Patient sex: M
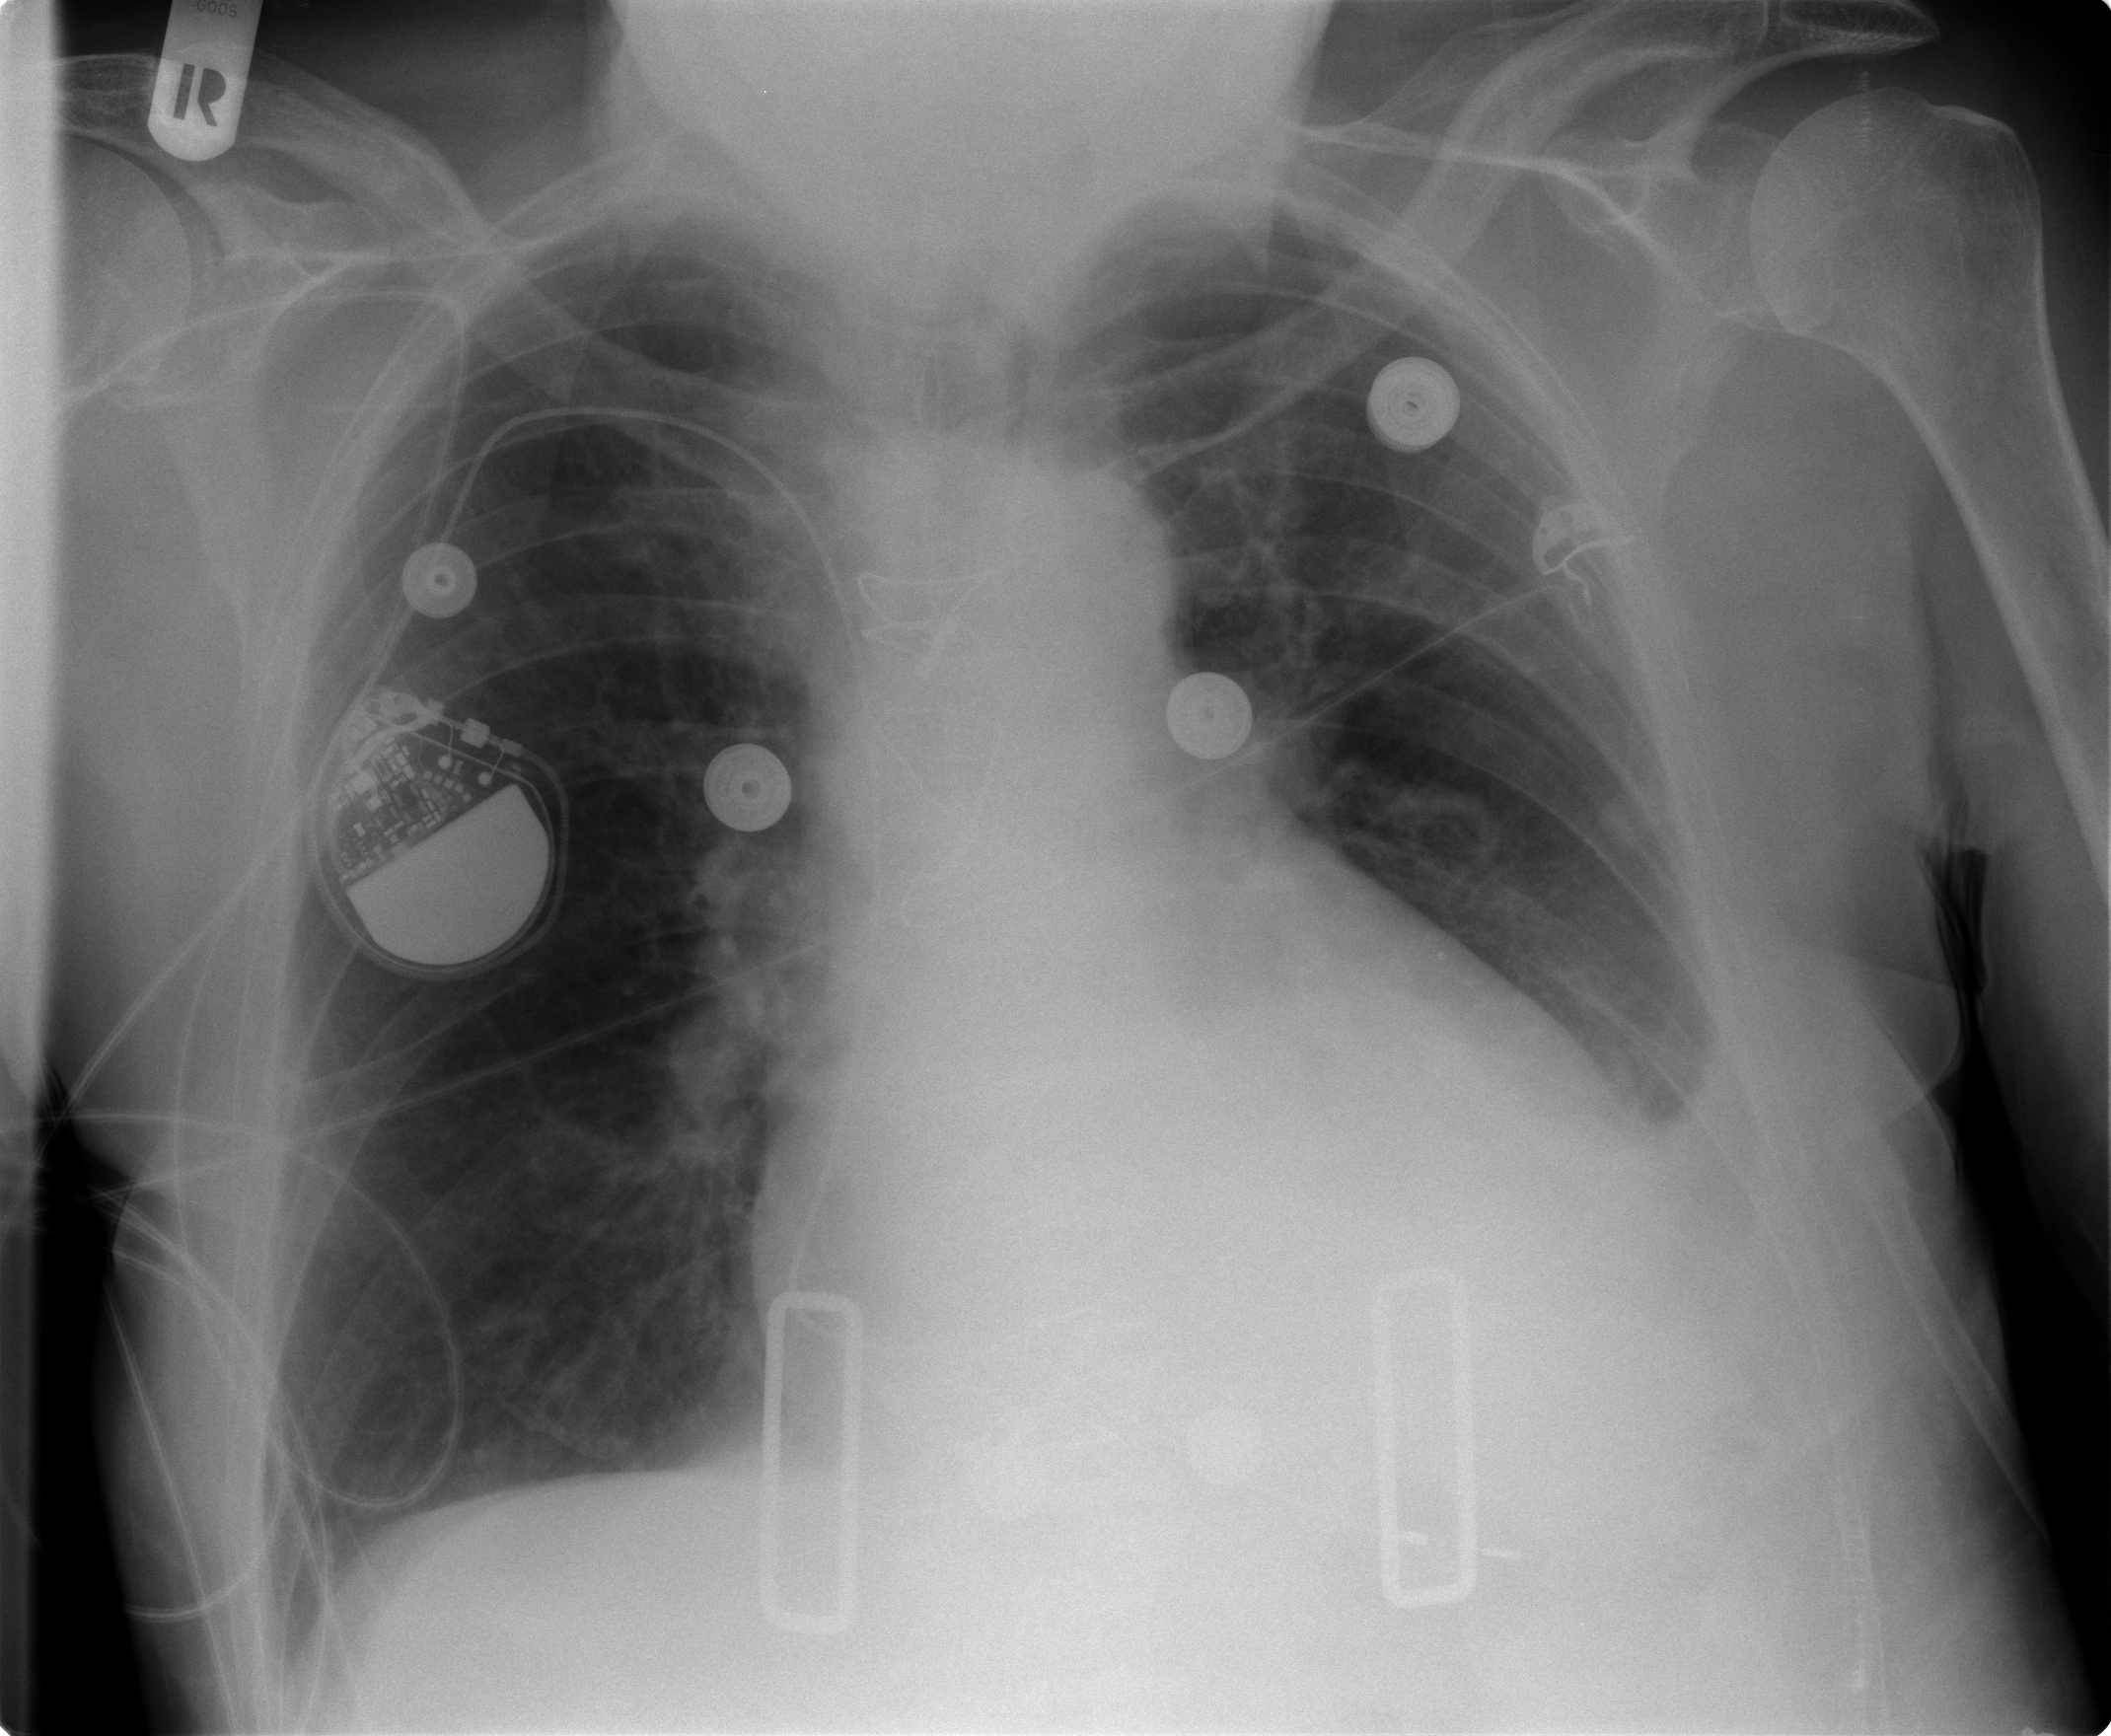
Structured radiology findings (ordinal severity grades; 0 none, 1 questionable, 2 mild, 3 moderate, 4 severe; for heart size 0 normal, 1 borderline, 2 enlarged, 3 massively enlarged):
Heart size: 2
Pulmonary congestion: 1
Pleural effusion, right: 0
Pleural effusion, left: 2
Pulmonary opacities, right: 0
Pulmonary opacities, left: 0
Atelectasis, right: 0
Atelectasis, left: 2